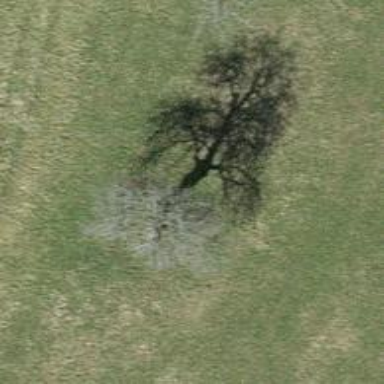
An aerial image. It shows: Urban tree adds touch of nature to the surroundings.